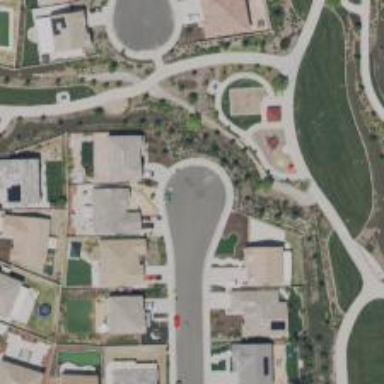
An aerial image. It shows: Turning circle on the road.